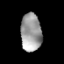
Tissue: prostate
Cell type: T cells
Senescence score: 0.9129
Nuclear area (px): 769
Mean DAPI intensity: 158.022